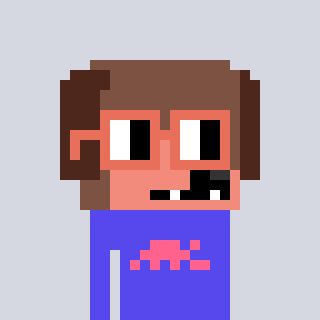
a pixel art character with square orange glasses, a dog-shaped head and a computerblue-colored body on a cool background